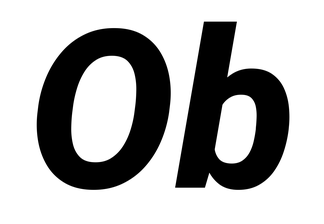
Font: Roboto-Italic_ExtraBold_Italic